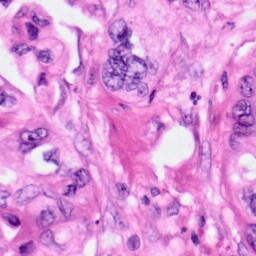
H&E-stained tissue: Pancreatic